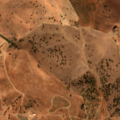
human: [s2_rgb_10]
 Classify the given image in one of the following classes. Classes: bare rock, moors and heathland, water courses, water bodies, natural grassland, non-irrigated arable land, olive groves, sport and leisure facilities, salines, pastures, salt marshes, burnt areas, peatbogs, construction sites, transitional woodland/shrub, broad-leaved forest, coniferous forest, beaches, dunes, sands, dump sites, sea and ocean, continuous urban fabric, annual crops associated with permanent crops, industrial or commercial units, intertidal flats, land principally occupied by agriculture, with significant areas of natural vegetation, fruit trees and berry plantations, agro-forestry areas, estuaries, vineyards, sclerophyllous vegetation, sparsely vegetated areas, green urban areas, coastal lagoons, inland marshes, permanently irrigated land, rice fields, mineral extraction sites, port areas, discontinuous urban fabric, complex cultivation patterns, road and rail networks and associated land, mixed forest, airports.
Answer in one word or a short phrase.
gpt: non-irrigated arable land, agro-forestry areas, water bodies